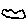
Label: cloud